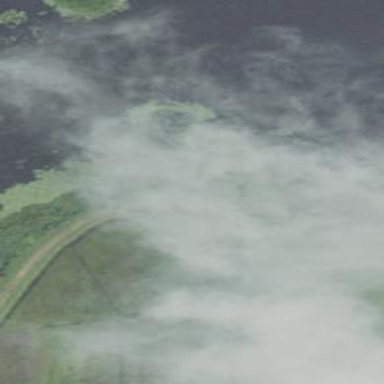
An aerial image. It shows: Marshy wetland area.